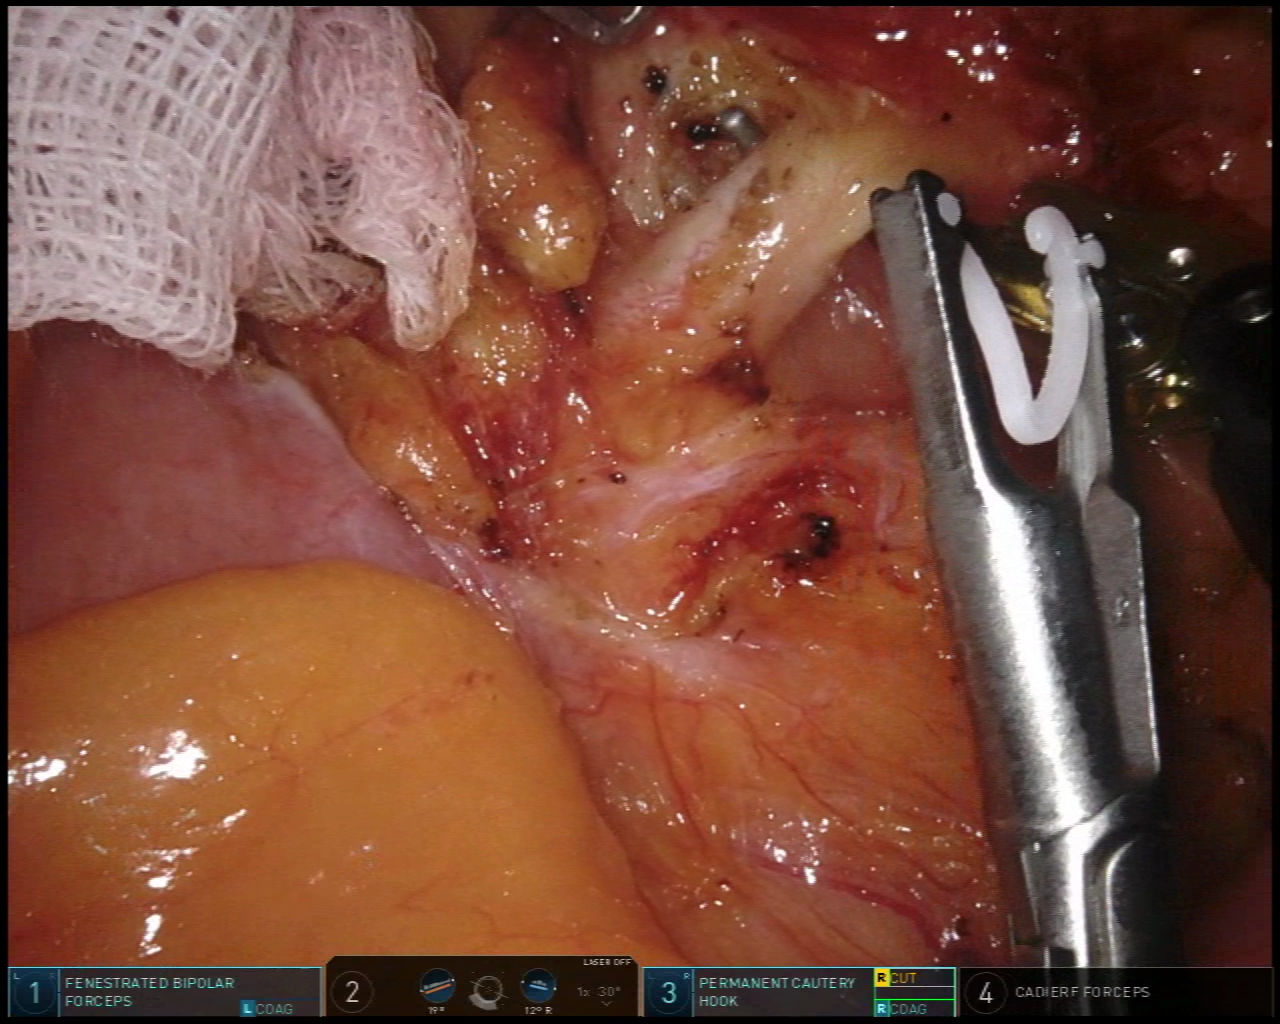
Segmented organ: inferior_mesenteric_artery
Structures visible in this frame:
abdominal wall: no
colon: no
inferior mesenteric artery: yes
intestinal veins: no
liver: no
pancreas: no
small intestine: yes
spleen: no
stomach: no
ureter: no
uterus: no
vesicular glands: no